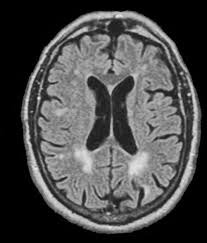
Label: notumor